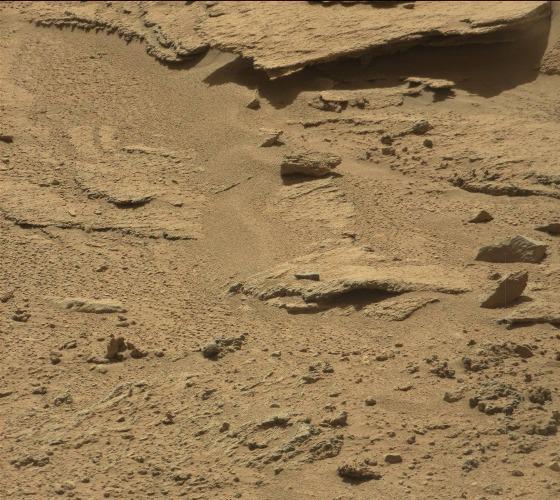
Terrain classes present: Bedrock, Gravel / Sand / Soil, Rock, Shadow